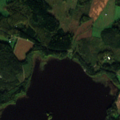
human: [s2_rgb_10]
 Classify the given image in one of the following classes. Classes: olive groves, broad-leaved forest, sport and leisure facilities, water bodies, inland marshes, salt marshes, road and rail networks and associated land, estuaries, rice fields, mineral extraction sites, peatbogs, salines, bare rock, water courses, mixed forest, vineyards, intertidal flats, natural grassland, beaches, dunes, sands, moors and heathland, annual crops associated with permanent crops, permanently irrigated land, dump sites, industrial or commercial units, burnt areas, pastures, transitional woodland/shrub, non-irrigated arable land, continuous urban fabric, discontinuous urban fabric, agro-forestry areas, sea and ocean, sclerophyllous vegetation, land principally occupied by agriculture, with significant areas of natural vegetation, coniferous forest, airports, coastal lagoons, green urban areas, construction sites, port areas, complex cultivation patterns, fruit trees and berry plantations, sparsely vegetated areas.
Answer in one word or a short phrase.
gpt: land principally occupied by agriculture, with significant areas of natural vegetation, coniferous forest, mixed forest, transitional woodland/shrub, water bodies